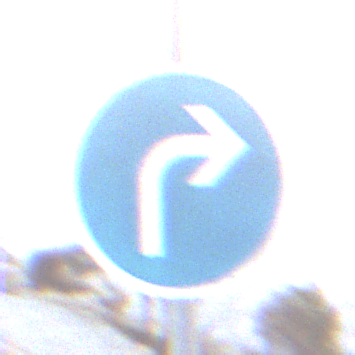
Verkehrszeichen: VorgeschriebeneFahrtrichtungRechts
Umgebung: Outdoor, Suburban
Tageszeit: SunriseSunset
Wetter: Clear
Licht: Natural
Jahreszeit: NotSpecified
Kontrast: LowContrast